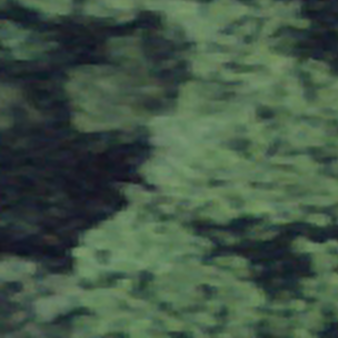
Label: other